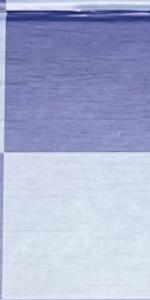
Label: Empty